Interaction volume radius: 10 \u00c5
Interaction volume height: 40 \u00c5
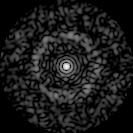
Disorder parameter: 0.8518